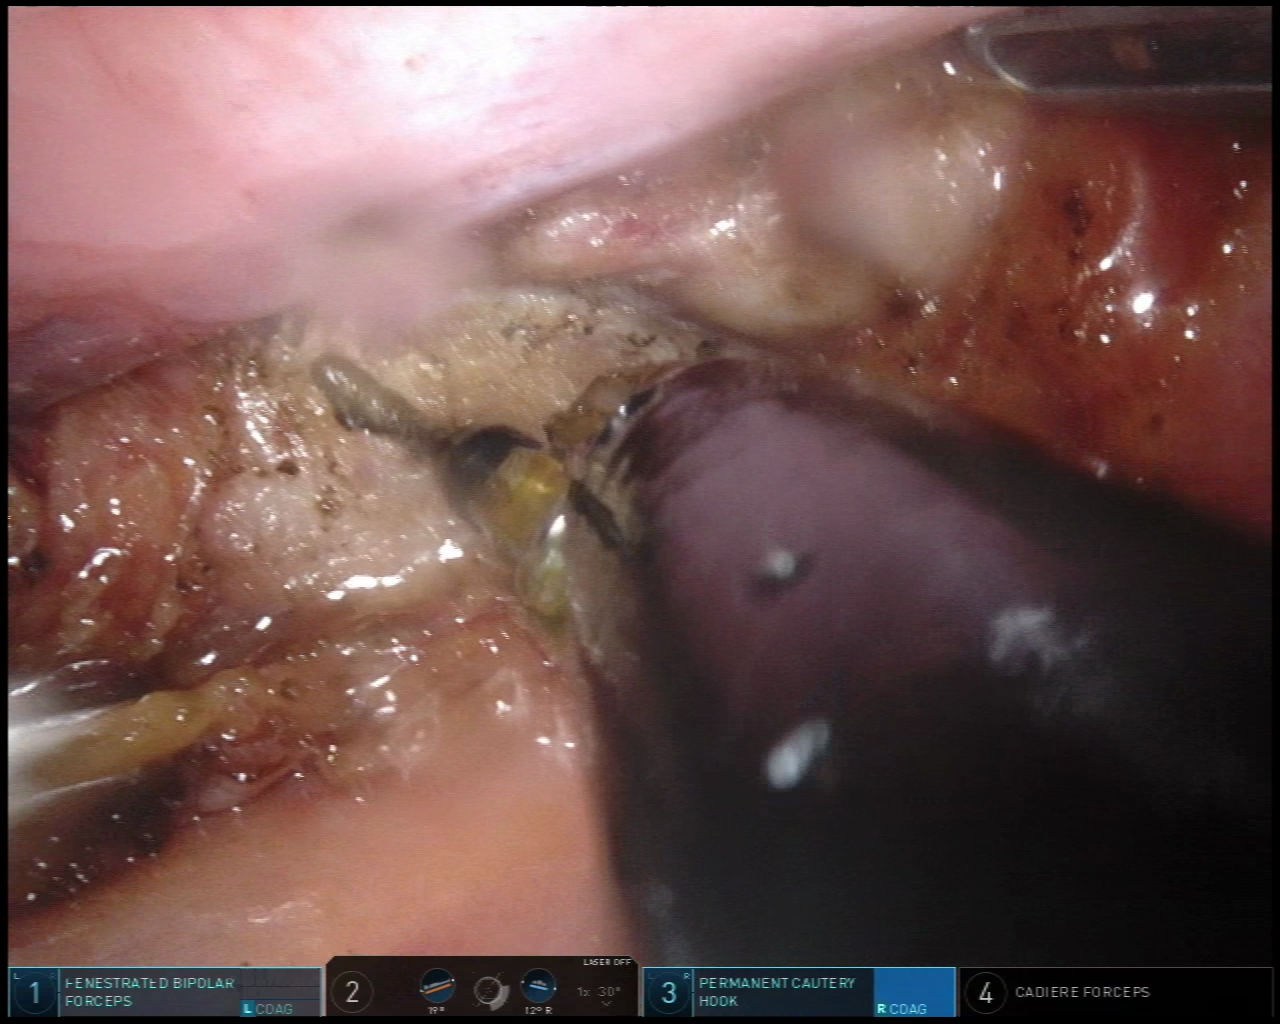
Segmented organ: vesicular_glands
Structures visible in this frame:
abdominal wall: no
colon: no
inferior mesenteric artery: no
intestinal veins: no
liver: no
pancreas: no
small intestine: no
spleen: no
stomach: no
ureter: no
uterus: no
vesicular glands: yes